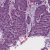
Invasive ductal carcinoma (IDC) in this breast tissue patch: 1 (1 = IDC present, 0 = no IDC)